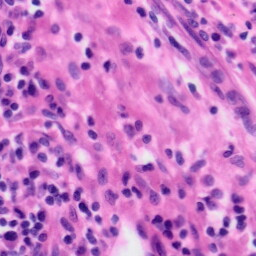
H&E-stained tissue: Tonsil